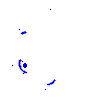
Particle: pion